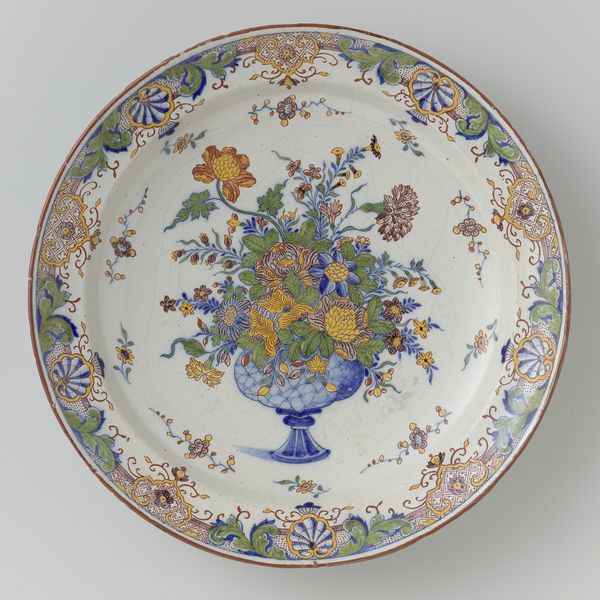
Titel: Schotel met rand van lambrequins en schelpen; op het plat een vaas met bloemen
Standort: Amsterdam
Institution: Rijksmuseum
Schlagwörter: blue, fringe, red, white, green, painting, yellow, decorative, flowers, pattern, pink, plant, vase, flower, food, horses, head, orange, plants, decoration, frame, illustration, bouquet, photo, scene, bright, leaves, antique, design, colorful, colourful, ornaments, circle, ceramic, floral, leaf, colour, eat, shell, shells, china, dish, plate, round, border, porcelain, tableware, bowl, stem, europe, sunflowers, european, dinner, ceramics, 19th century, shel, flower vase, decorated, crockery, dresden, fragile, seashells, blud, gold rimmed, blblue, borde, rdesign, flwers, keaves, bouqett